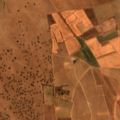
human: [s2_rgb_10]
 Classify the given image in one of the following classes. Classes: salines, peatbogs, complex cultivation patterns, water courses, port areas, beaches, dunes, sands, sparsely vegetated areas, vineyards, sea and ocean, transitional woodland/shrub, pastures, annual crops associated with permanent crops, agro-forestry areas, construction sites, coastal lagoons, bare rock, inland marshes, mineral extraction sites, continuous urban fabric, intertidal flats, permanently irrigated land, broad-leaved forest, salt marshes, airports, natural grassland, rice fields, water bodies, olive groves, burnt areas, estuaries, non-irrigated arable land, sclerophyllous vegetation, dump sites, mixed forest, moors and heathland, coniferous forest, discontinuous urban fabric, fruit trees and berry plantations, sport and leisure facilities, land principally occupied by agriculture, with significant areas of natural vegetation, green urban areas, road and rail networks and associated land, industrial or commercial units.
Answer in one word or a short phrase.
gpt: non-irrigated arable land, agro-forestry areas